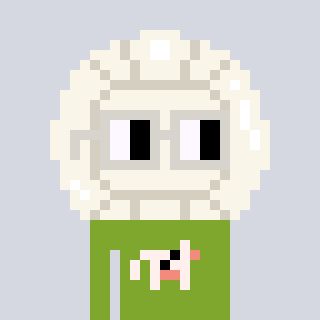
a pixel art character with square light gray glasses, a volleyball-shaped head and a slimegreen-colored body on a cool background